Field crop: maize
Growth stage: 2
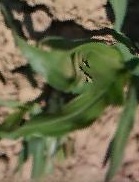
Species: maize